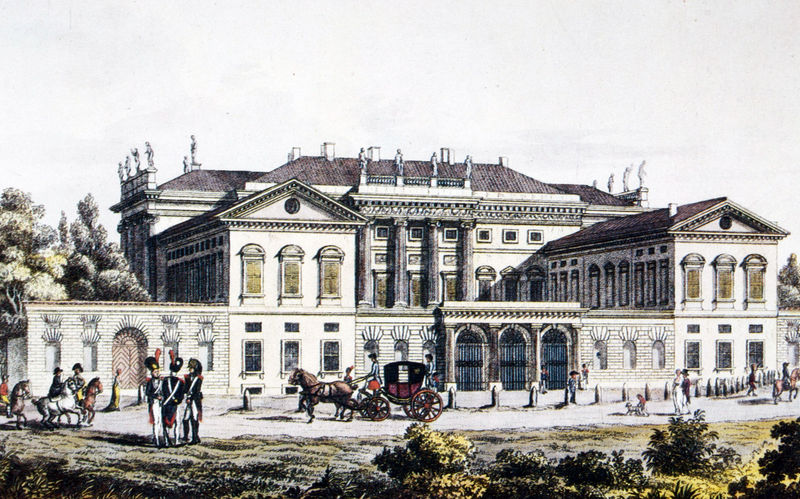
Titel: Die Villa Reale in Mailand
Standort: Mailand
Institution: Civica Raccolta di Stampe Bertarelli
Schlagwörter: dunkel, laub, bäume, gelb, landschaft, fenster, grau, hell, marmor, männer, strasse, säulen, zeichnung, rot, schloss, gesellschaft, architektur, stein, büsche, sonne, sträucher, gold, pferde, reiter, räder, ansicht, bogen, fassade, passanten, vedute, dächer, giebel, grafik, lila, kutsche, besucher, wagen, soldaten, bögen, eingang, palast, torbogen, stich, uniformen, koloriert, villa, skulpturen, statuen, rundbögen, empfang, offiziere, bauplastik, paare, skulpuren